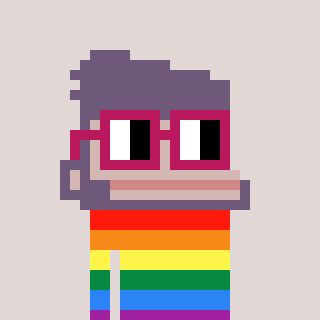
a pixel art character with square dark red glasses, a ape-shaped head and a peachy-colored body on a warm background